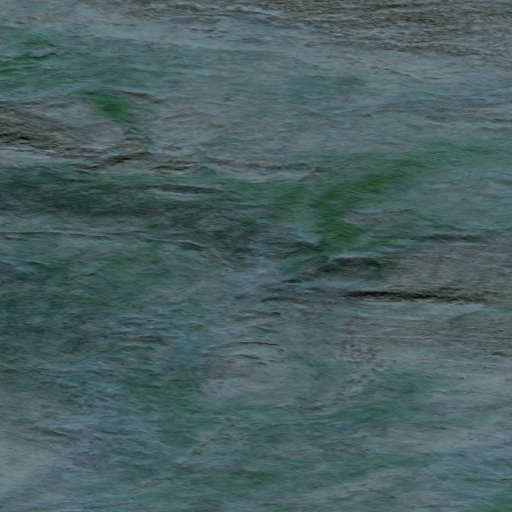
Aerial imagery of gap in Alaska named Kutuk Pass containing only unknown